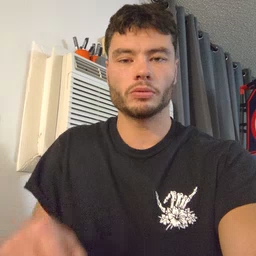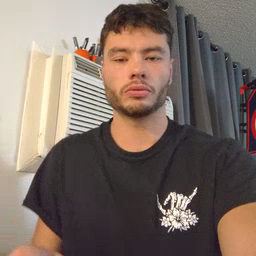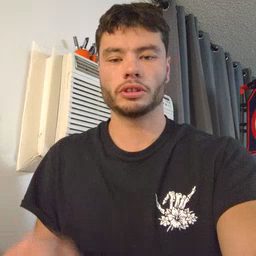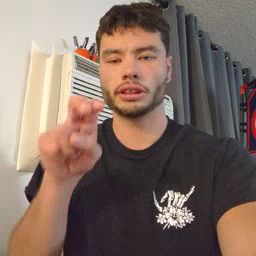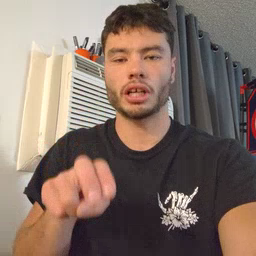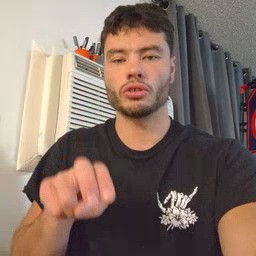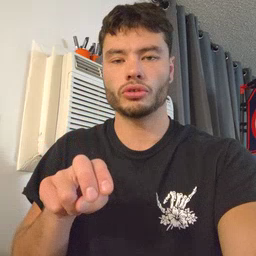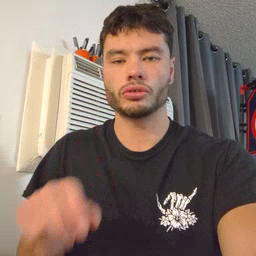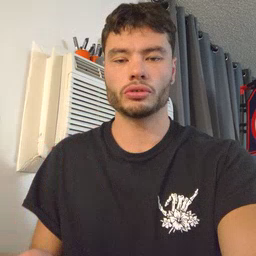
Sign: chair